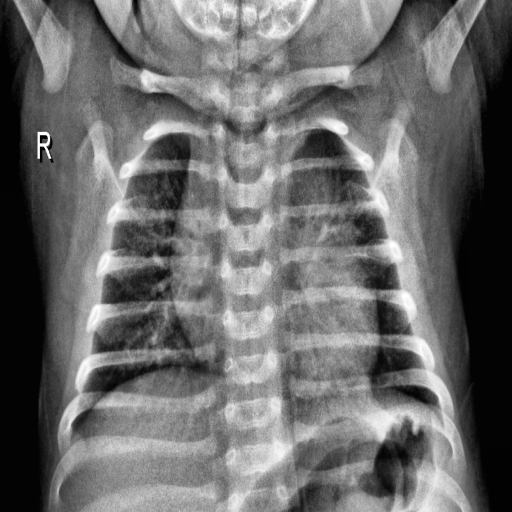
Finding: NORMAL